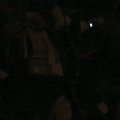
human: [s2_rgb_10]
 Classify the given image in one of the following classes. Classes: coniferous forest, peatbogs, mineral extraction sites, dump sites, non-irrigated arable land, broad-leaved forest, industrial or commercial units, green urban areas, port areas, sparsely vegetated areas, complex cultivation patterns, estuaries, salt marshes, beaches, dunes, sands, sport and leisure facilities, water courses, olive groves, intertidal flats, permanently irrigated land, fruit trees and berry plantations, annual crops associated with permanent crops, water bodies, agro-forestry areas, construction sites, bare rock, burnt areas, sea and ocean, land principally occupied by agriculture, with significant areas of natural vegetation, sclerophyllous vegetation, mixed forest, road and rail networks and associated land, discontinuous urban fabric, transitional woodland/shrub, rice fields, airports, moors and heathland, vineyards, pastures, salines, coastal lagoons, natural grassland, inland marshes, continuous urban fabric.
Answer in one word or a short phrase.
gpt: pastures, complex cultivation patterns, broad-leaved forest, water bodies